Question: I want to change the vertical line position by a slider. The codes as follows.
'''
function slider_wf_Callback(hObject, eventdata, handles)
% hObject handle to slider_wf (see GCBO)
% eventdata reserved - to be defined in a future version of MATLAB
% handles structure with handles and user data (see GUIDATA)
% Hints: get(hObject,'Value') returns position of slider
% get(hObject,'Min') and get(hObject,'Max') to determine range of slider
global FLAG_DATA_LOADED;
if FLAG_DATA_LOADED == 1
slider_value = int32(get(hObject,'Value'));
set(handles.text_cur_frame_num, 'String',num2str(slider_value));
axes(handles.axes_waveform);
h = vline(slider_value/20, 'r-');
end
guidata(hObject, handles);
'''
However, when I moved the slider, the previous lines still existed. How to solve this problem?

Thanks in advance.
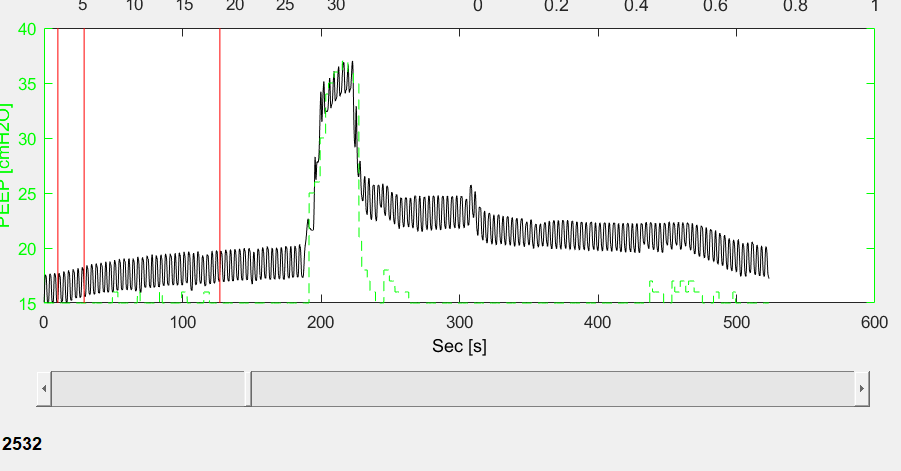
Answer: I don't have a function 'vline', but I assume that it returns the handle to a 'Line'. You have to either delete the old line and draw a new one or manipulate the position of the already existing line. In both cases, you have to store the handle somewhere. In GUIDE, the 'handles' struct is used for that.
This is the solution deleting the old 'Line':
'''
if isfield(handles, 'myvline') % on the first run, no handle is available
delete(handles.myvline);
end
handles.myvline = vline(slider_value/20, 'r-');
% ...
guidata(hObject, handles); % important, used to update the handles struct
'''
Second attempt by manipulating the existing 'Line'
'''
if isfield(handles, 'myvline') % on the first run, no handle is available
handles.myvline.XData(:) = slider_value/20;
else
handles.myvline = vline(slider_value/20, 'r-');
end
% ...
guidata(hObject, handles); % important, used to update the handles struct
'''